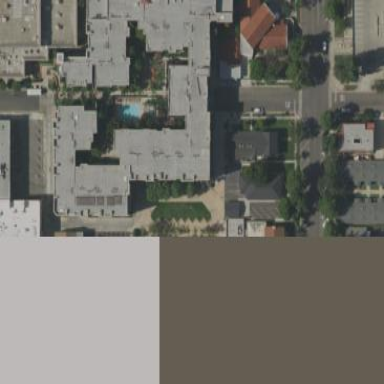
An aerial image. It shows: Building.